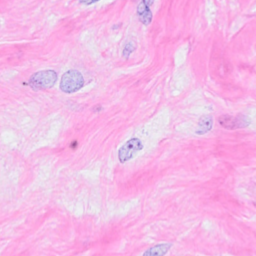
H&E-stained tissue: Breast